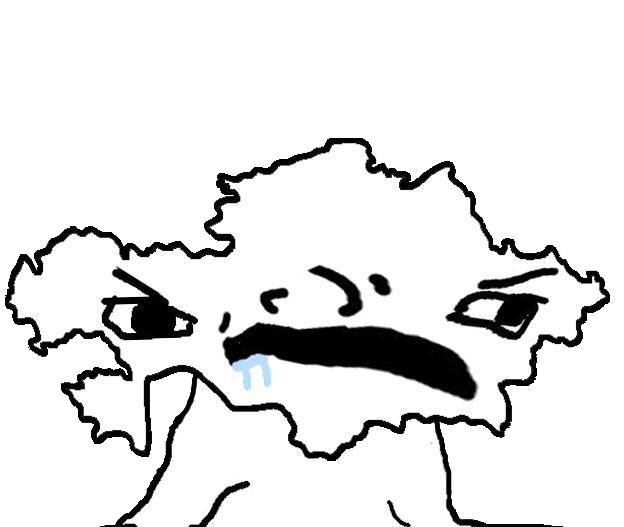
Label: 5_Brainlet